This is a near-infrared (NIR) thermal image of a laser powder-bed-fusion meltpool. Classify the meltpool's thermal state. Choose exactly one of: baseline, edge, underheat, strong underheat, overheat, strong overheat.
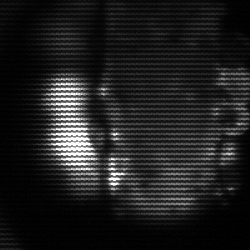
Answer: strong underheat